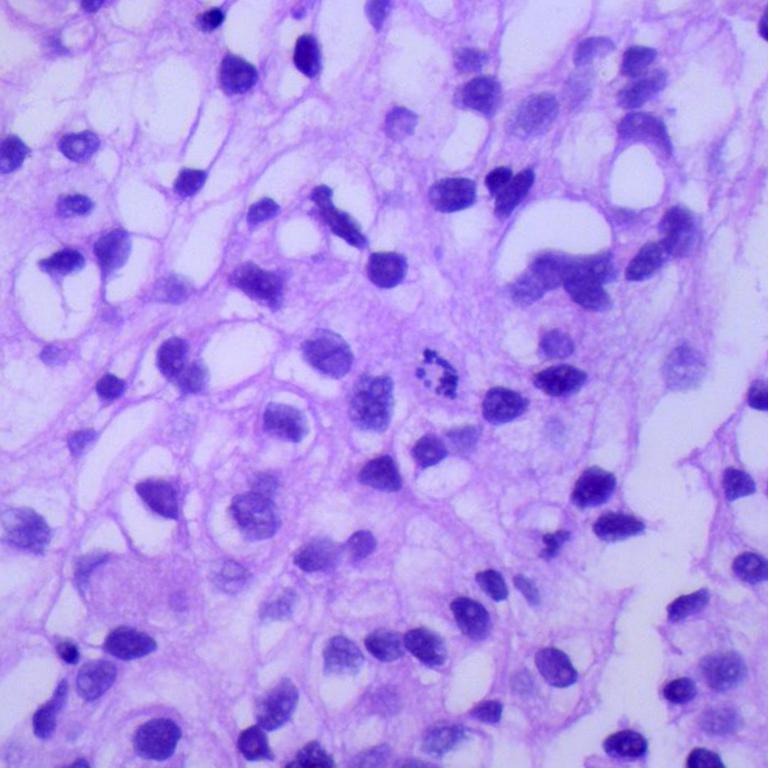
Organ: lung
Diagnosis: squamous carcinomas